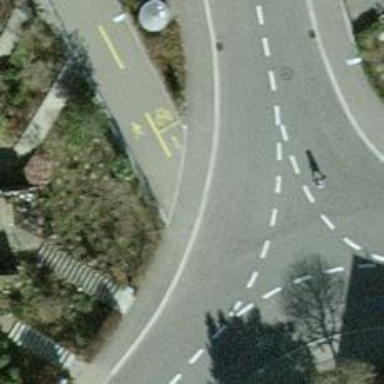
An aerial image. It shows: Cycleway.